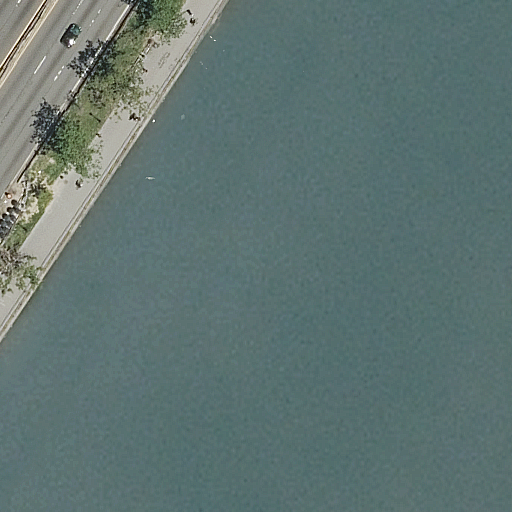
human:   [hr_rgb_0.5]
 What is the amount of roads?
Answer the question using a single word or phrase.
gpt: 3

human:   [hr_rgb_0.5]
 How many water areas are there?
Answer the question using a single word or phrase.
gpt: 1

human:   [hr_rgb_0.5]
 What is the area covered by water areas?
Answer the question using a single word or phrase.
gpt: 9000m2

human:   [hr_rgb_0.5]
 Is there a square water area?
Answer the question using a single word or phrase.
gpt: no

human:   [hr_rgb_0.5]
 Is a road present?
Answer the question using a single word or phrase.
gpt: yes

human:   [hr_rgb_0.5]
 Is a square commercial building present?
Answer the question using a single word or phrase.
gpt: no

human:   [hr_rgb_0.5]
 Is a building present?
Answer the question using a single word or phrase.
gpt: no

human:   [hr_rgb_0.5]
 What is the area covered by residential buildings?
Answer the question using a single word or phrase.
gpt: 0m2

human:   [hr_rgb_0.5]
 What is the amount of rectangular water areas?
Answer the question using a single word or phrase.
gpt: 1

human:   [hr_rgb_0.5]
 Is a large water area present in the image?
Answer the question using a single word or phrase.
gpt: yes

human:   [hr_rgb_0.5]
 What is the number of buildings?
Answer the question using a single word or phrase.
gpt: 0

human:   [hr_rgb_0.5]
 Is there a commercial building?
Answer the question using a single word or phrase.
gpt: no

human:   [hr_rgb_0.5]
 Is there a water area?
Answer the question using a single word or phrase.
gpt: yes

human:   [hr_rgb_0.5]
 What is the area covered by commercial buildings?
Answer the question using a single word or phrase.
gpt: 0m2

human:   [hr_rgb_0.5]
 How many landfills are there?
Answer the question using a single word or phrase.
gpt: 0

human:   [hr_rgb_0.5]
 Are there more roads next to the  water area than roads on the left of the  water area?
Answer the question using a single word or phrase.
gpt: no

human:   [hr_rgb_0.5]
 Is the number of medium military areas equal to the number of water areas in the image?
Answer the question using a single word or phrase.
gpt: no

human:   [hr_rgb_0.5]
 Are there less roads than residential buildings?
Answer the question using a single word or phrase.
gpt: no

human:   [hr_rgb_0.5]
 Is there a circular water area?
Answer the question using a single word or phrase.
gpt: no

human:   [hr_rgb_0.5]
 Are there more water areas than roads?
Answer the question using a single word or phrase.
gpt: no

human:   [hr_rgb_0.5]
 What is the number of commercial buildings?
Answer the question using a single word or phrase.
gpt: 0

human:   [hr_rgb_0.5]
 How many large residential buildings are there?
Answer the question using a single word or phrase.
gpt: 0

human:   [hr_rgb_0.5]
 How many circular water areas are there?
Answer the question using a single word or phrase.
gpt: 0

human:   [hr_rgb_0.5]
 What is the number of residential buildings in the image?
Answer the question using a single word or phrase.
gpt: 0

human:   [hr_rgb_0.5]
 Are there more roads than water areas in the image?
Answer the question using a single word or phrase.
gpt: yes

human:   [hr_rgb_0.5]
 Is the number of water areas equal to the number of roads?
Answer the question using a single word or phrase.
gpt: no

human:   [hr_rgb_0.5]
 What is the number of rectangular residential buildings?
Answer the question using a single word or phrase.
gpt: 0

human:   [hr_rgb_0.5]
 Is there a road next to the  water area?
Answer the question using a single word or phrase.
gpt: yes

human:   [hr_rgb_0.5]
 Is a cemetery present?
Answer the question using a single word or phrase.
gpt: no

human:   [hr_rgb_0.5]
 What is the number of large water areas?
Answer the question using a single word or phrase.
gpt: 1

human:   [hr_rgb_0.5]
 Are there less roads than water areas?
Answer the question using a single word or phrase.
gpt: no

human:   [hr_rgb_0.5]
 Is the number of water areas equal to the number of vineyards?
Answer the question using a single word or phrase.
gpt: no

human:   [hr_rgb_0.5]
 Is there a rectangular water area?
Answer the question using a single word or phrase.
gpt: yes

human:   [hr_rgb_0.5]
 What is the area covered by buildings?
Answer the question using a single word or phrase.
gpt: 0m2

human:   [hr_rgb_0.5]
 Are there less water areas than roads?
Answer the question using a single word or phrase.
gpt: yes

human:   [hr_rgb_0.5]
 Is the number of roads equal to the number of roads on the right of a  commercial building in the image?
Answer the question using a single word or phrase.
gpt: no

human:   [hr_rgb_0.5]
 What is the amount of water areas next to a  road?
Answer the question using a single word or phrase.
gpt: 1

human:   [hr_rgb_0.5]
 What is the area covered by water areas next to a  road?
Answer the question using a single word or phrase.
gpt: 9000m2

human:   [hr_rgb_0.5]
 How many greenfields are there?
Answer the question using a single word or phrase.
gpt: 0

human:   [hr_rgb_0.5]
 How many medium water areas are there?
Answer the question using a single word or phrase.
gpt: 0

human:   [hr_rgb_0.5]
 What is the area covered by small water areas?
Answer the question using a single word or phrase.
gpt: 0m2

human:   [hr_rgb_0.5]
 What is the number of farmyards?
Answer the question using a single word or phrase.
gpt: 0

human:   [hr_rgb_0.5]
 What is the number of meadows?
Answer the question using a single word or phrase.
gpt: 0

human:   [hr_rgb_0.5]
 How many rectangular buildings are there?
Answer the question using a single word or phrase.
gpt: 0

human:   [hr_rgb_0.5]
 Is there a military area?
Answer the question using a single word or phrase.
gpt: no

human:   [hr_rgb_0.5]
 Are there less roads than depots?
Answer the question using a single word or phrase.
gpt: no

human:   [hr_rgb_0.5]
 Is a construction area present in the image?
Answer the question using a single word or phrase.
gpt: no

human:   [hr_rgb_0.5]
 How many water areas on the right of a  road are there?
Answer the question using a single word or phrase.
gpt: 0

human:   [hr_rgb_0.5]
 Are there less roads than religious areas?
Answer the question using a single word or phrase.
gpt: no

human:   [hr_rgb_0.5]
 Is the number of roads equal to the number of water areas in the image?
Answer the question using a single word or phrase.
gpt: no

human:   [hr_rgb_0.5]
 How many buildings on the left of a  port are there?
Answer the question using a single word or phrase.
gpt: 0

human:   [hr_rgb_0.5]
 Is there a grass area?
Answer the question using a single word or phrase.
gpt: no

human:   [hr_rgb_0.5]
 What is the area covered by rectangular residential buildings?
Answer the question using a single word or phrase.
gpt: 0m2

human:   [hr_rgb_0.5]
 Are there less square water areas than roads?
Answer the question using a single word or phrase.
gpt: yes

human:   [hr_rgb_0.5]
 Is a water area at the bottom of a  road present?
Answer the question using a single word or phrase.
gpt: no

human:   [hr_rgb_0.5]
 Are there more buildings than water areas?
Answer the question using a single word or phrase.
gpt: no

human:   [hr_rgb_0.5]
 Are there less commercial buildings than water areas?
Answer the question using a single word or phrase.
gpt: yes

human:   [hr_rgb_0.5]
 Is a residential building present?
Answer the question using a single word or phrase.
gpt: no

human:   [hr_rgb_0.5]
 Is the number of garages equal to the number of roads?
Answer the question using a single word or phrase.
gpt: no

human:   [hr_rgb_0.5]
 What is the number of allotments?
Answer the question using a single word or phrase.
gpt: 0

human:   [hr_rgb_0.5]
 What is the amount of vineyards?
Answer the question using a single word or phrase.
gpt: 0

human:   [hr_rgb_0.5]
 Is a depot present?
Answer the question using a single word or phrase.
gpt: no

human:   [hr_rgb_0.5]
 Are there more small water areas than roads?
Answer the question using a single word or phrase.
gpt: no

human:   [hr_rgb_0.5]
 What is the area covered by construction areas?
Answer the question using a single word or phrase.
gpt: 0m2